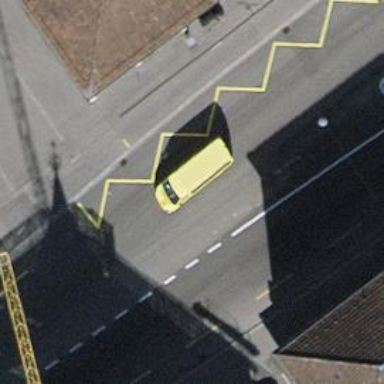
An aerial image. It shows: Trolleybus stop position for public transport.